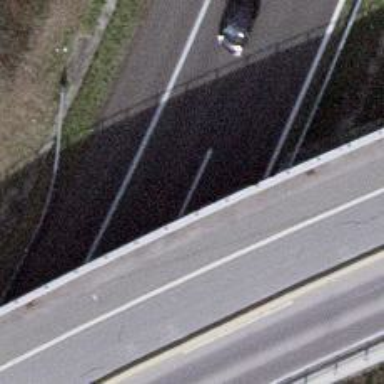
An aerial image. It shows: Motorway.